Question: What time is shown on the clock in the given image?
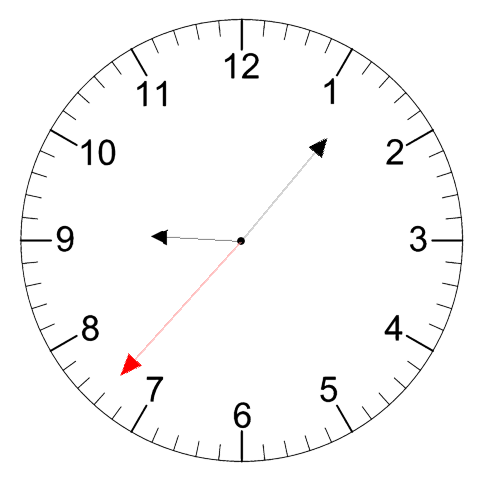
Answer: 09:06:37